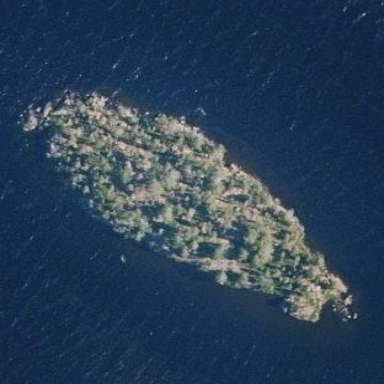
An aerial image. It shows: Islet.